Field crop: maize
Growth stage: 1
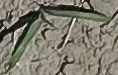
Species: sorghum